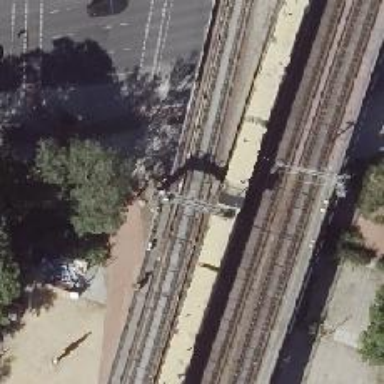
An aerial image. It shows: Bridge carrying electrified light rail tracks with ballastless railway construction.